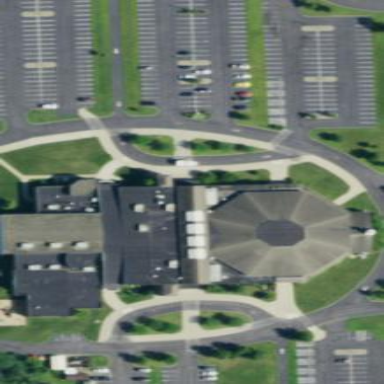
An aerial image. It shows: Building serving as place of worship.